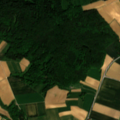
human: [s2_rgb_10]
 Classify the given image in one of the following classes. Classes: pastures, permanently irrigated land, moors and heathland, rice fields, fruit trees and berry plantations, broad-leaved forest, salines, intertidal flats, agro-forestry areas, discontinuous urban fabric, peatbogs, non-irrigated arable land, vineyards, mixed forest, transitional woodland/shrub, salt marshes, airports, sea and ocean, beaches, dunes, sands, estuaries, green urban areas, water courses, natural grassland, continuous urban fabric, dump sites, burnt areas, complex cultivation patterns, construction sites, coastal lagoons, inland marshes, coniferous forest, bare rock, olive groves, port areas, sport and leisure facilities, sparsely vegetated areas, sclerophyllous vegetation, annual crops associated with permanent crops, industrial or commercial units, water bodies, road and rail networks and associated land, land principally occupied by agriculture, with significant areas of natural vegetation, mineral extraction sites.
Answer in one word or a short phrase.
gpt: discontinuous urban fabric, non-irrigated arable land, complex cultivation patterns, broad-leaved forest, mixed forest